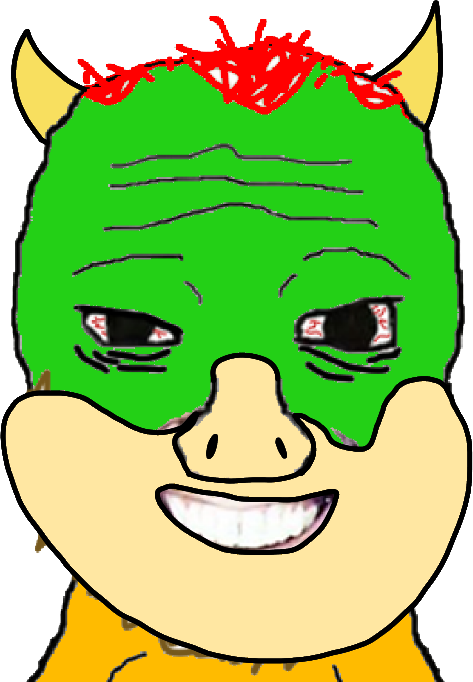
Label: 5_Coomer